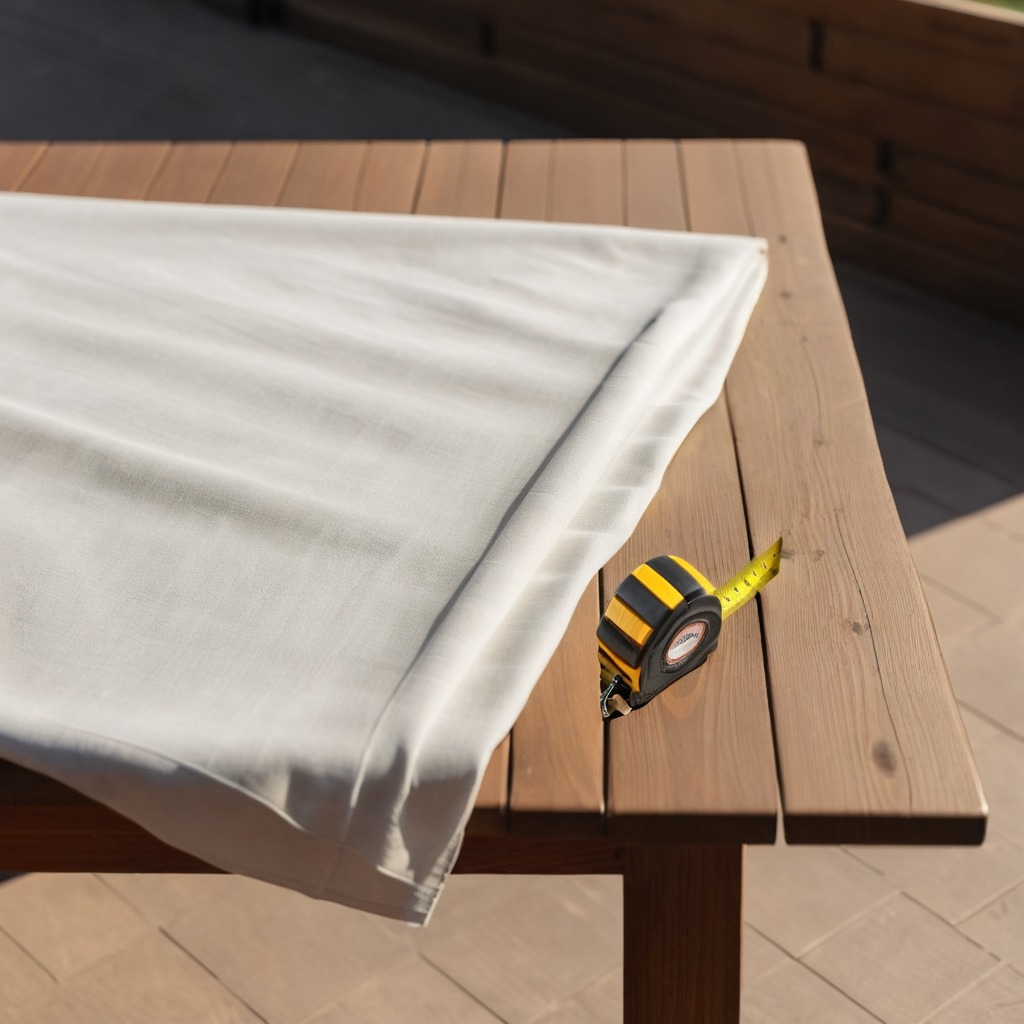
A measuring tape lies on a wooden table in an outdoor workshop during daytime bright natural light soft shadows worn but beneath the cloth.